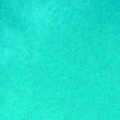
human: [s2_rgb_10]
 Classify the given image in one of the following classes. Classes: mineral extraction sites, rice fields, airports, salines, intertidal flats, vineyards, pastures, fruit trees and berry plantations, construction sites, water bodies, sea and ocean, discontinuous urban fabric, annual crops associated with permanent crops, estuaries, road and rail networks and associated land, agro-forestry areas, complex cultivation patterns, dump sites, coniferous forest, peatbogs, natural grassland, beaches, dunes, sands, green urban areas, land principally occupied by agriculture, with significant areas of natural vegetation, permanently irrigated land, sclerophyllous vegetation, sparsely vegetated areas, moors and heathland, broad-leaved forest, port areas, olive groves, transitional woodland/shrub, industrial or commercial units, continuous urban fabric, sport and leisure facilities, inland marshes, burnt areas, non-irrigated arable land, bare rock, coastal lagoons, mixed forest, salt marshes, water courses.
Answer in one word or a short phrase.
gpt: sea and ocean